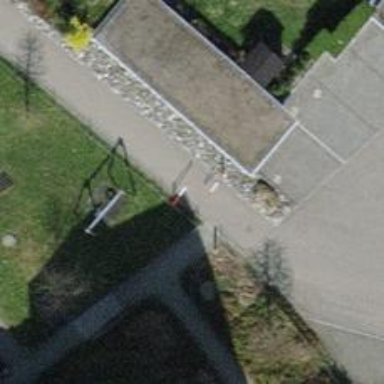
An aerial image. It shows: Bollard barrier.